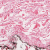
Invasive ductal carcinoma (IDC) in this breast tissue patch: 0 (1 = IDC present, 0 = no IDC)